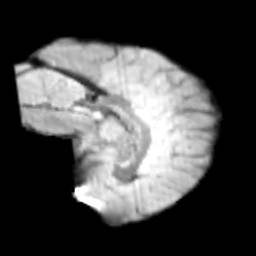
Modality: T2w
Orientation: sagittal
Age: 11
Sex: male
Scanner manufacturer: siemens
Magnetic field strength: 3 T
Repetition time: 3.8 s
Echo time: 0.07 s